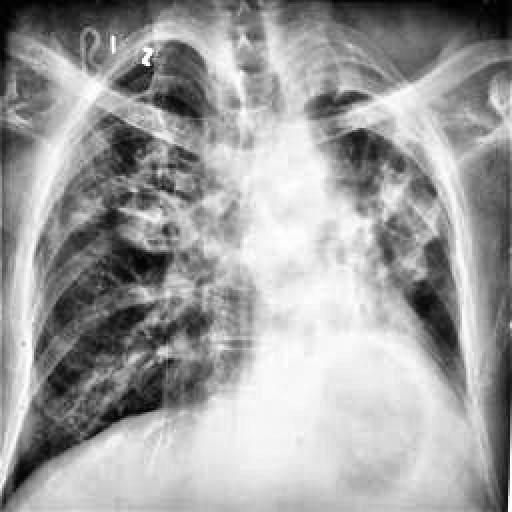
Finding: TUBERCULOSIS